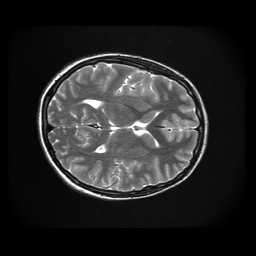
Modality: T2w
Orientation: axial
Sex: female
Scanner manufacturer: ge
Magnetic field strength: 3 T
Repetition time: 5 s
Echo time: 0.1015 s